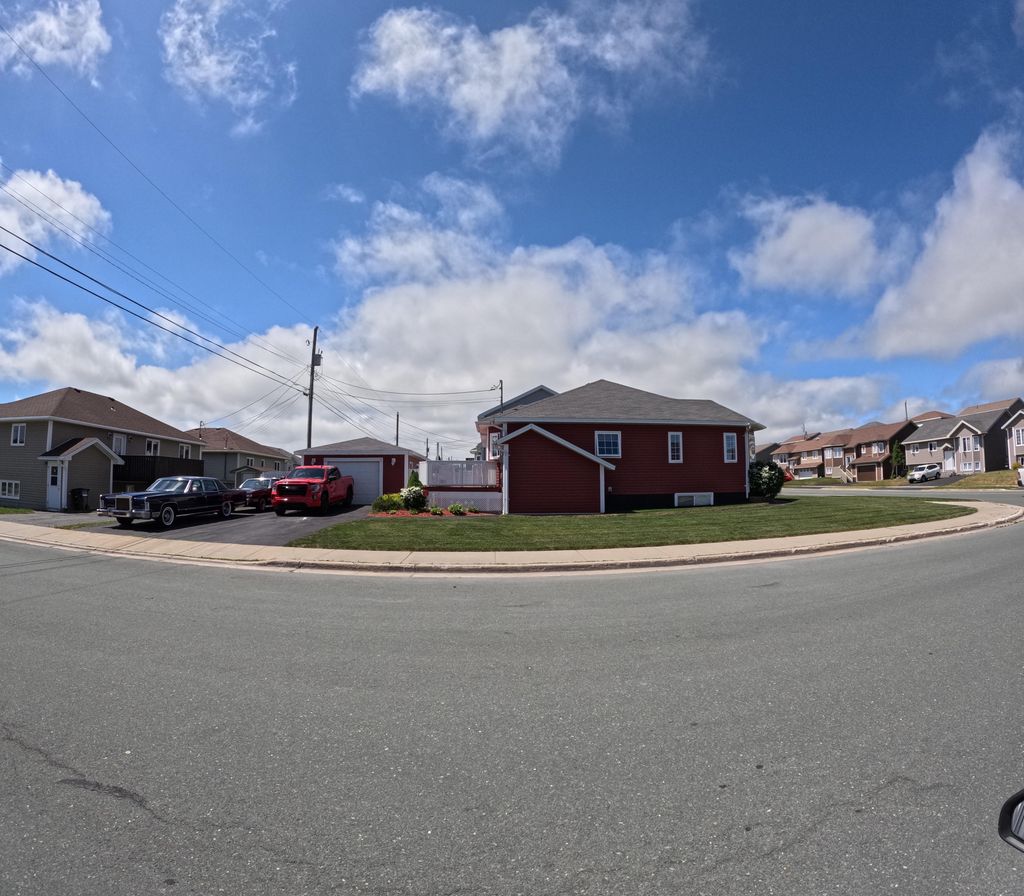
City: st_johns